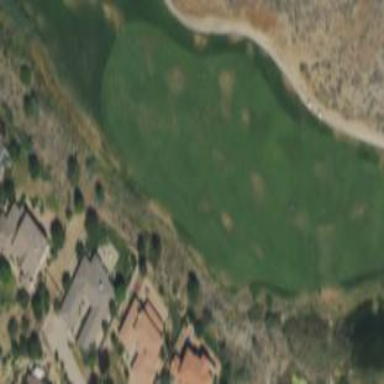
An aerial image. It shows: Grassy area designated as golf fairway.